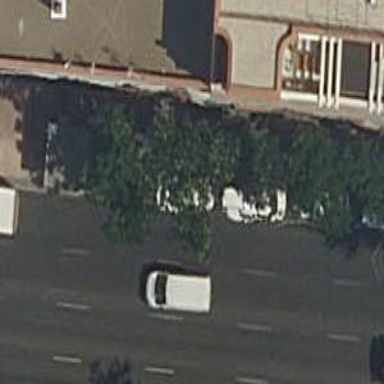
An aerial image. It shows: Taxi stand.